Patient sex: M
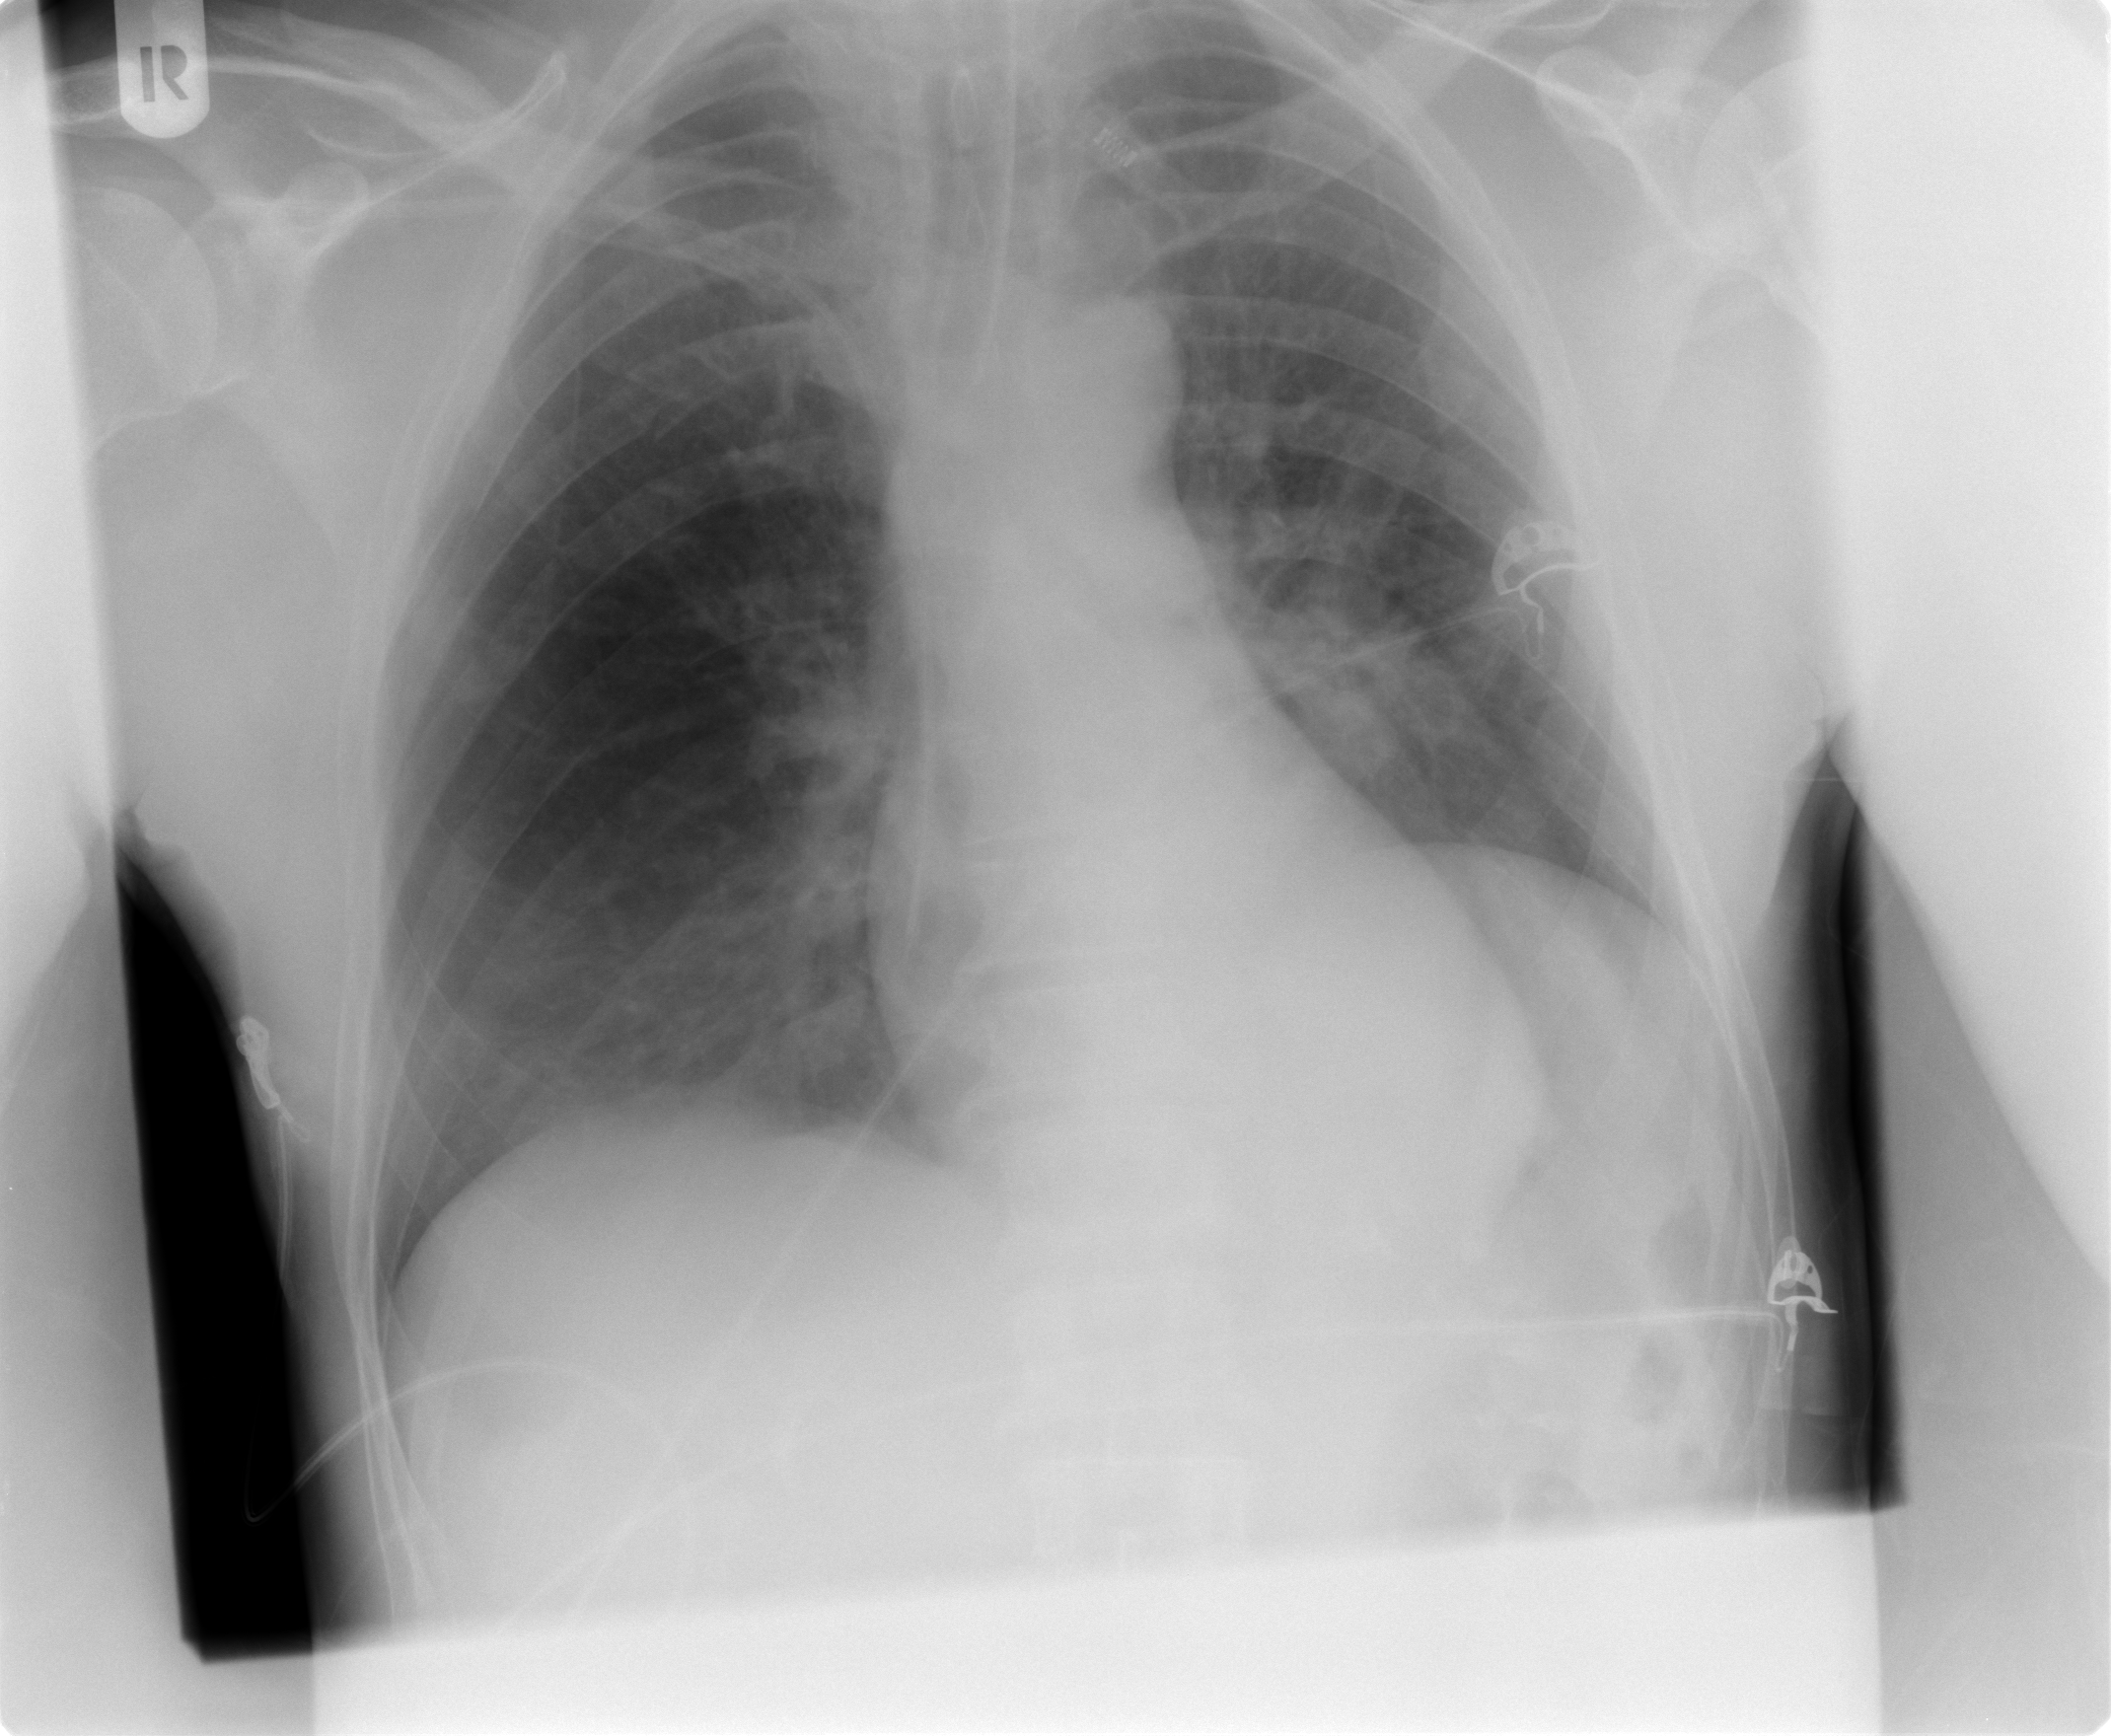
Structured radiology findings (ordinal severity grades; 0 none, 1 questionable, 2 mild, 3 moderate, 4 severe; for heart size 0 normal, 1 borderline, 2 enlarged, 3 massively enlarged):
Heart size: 0
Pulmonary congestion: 0
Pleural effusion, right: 0
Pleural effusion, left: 0
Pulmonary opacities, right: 0
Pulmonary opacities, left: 0
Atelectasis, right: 2
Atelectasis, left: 2